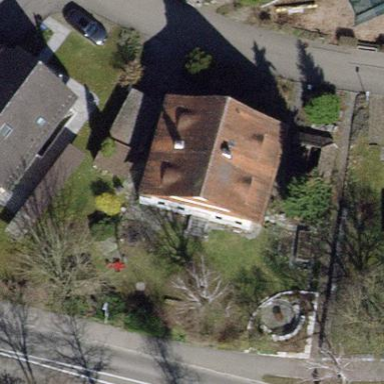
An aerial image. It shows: Building with tile roof.